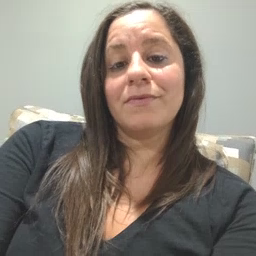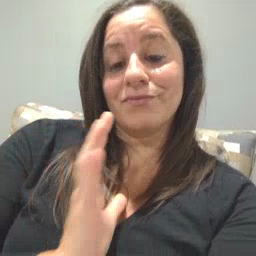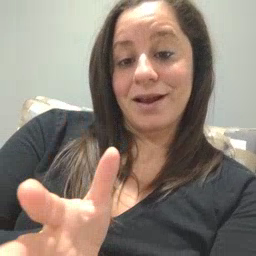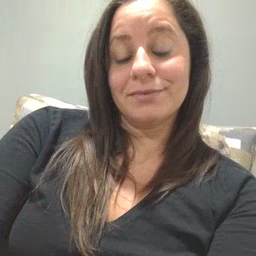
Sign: fine